Aerial crown-view tile of a tropical tree (Barro Colorado Island, Panama), acquired 20241216:
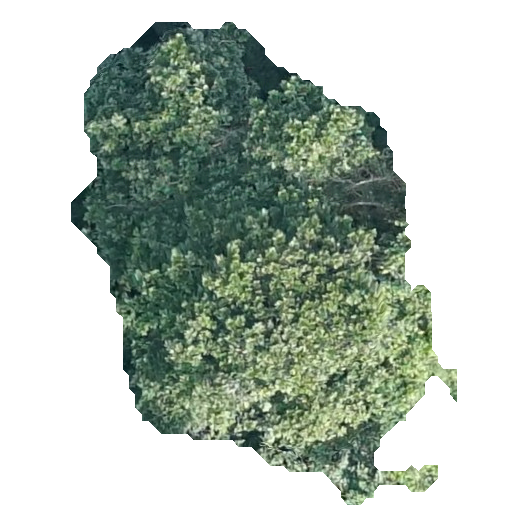
Species: Anacardium excelsum
GBIF accepted scientific name: Anacardium excelsum
Crown area: 173.117 m²